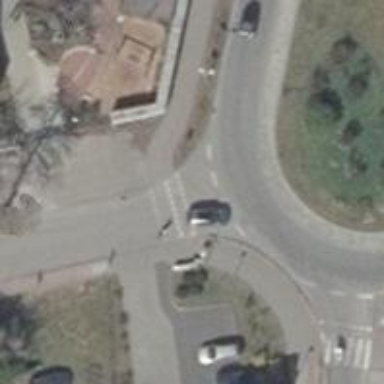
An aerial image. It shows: Road with "give way" sign.